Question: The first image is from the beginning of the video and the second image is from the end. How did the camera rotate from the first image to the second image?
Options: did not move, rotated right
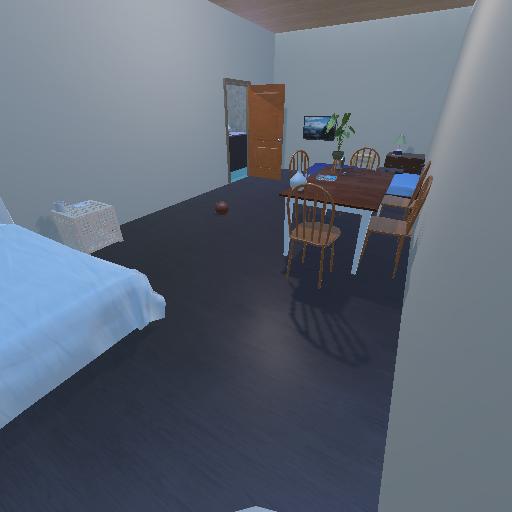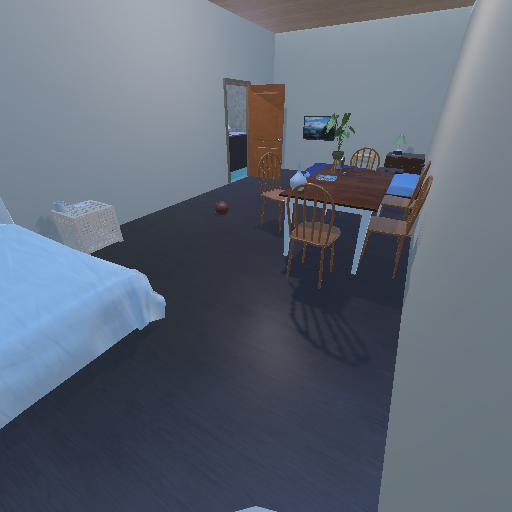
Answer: did not move